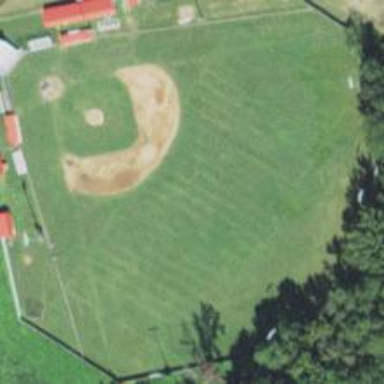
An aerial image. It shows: Baseball pitch for leisure land.